A bearing vibration time series has been folded into this square grayscale image, one row per segment of consecutive samples. Diagnose the bearing from this image, choosing from: normal, inner_race, outer_race, ball.
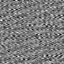
Answer: outer_race